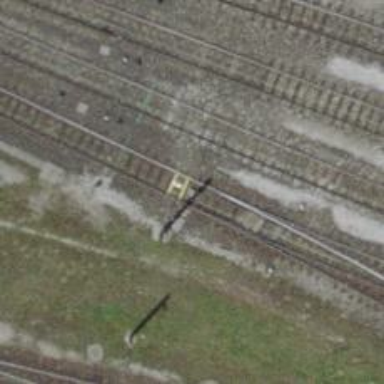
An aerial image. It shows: Railway switch.